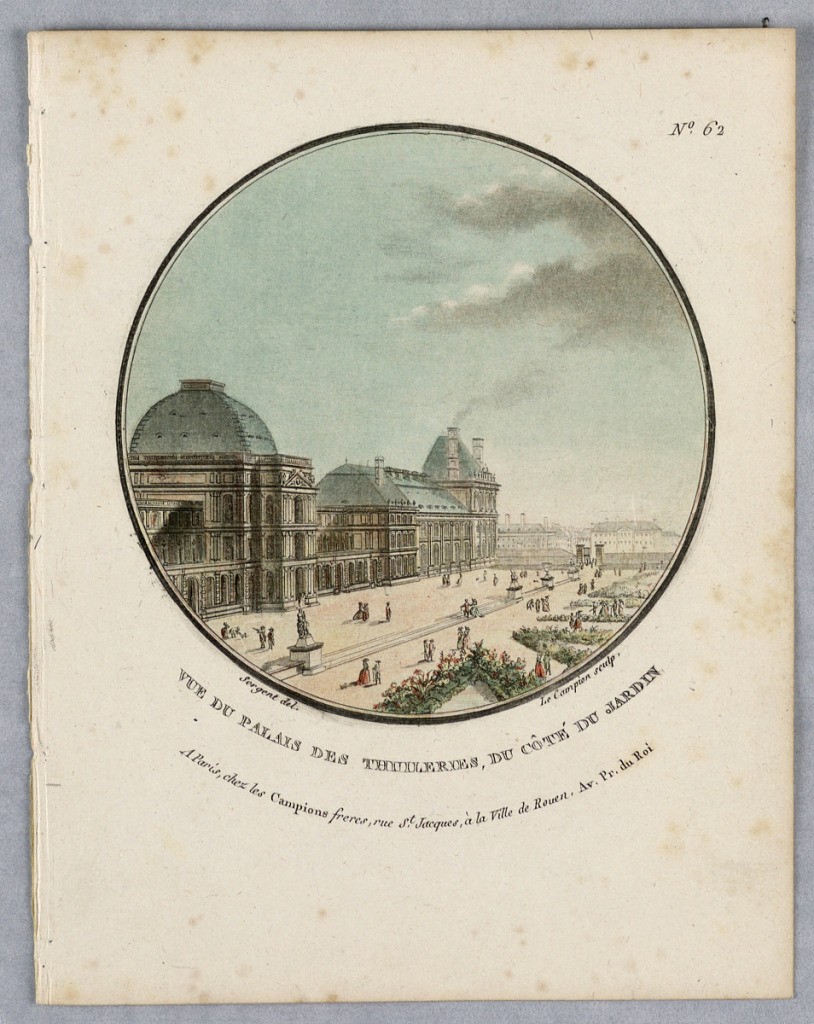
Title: The Tuileries From The Garden, Plate 62 from "Vues Pittoresques des Princepaux Édifices de Paris"
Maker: Les Campion Frères, Paris, France
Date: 1792
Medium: Engraving and brush and watercolors on paper
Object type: Print
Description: A façade of the Tuileries Palace, and part of the garden, with figures. Title, artists' and publisher's names below.